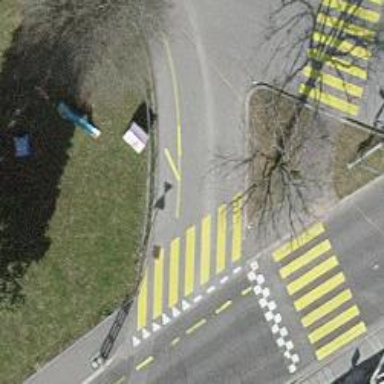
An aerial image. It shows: Marked zebra crossing on the road.